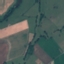
Land use / land cover class: Pasture